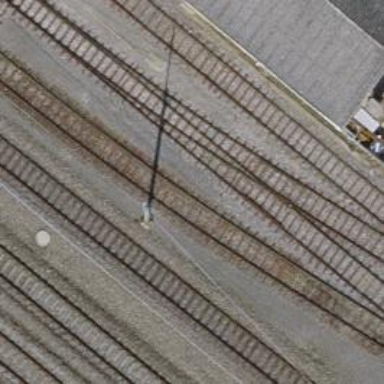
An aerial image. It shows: Railway yard with one track. The railway is electrified with contact line.